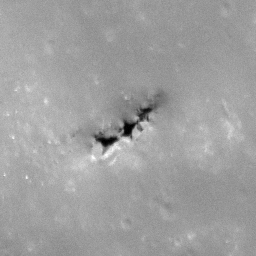
Pit: Copernicus 6a
Host crater: Copernicus
Host type: impact_melt
Lunar coordinates: latitude 10.105, longitude 339.995